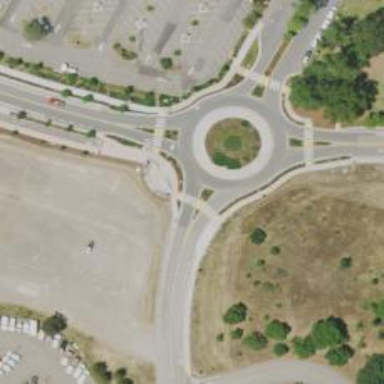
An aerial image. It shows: Tertiary road with asphalt surface leading to roundabout junction.